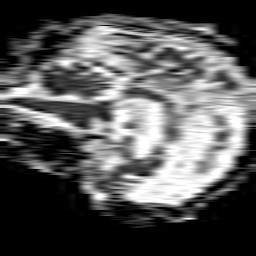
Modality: ADC
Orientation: sagittal
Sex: male
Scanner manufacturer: philips
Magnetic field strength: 1.5 T
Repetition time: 4.6 s
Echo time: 0.08724 s